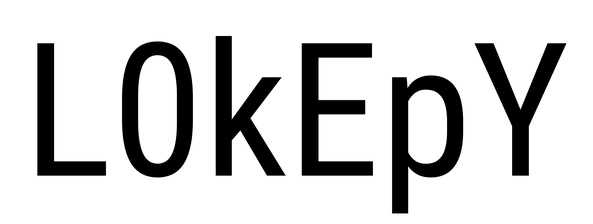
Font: Roboto_Condensed_Regular